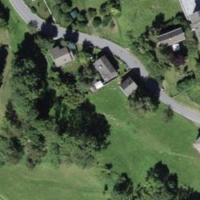
EUNIS habitat code: 41
Species observed at this site:
Silene dioica